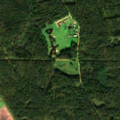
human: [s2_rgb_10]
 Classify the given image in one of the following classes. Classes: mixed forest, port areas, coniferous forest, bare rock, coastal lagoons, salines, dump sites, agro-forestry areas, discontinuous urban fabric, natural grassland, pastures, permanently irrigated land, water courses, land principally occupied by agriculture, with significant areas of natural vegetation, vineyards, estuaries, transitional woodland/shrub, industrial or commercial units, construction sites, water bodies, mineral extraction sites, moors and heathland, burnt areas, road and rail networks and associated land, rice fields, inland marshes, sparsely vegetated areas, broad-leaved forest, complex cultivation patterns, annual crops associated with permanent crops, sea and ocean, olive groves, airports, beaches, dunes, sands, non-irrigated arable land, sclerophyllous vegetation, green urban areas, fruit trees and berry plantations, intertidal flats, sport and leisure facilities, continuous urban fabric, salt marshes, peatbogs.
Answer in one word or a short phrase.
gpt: non-irrigated arable land, land principally occupied by agriculture, with significant areas of natural vegetation, coniferous forest, mixed forest